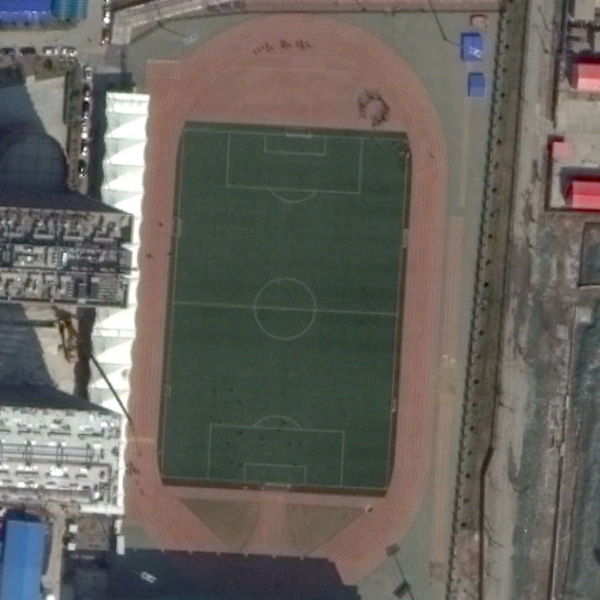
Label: Playground